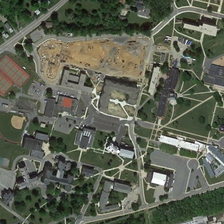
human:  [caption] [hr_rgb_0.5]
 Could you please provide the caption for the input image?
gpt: a large bald building site sits next to several tennis courts and teaching buildings in this peaceful campus .

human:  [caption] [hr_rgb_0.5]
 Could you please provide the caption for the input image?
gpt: there is a school along the road  whose buildings and sports fields are scattered on the lawns connected by pathways .

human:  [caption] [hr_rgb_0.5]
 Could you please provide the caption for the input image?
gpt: the buildings with gray roofs are surrounded by grassaland .

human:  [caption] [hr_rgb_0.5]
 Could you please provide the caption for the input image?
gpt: there is a school along the road  whose buildings and sports fields are scattered on the lawns connected by pathways .

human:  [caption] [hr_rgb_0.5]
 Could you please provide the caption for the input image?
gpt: many buildings and green trees are in a school with nine tennis courts .